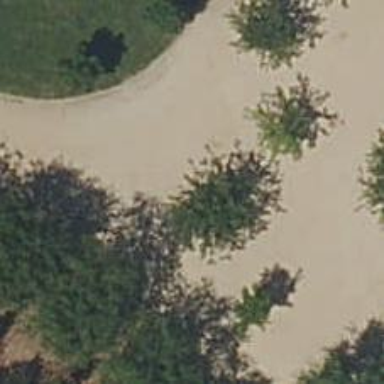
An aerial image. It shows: Footway covered with sand.